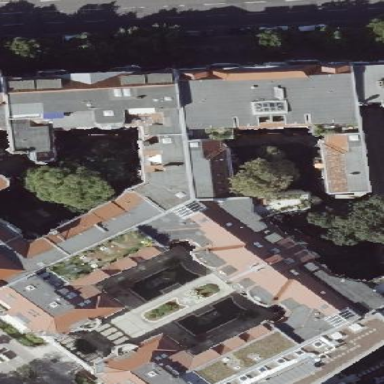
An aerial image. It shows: Residential building with orange saltbox roof.